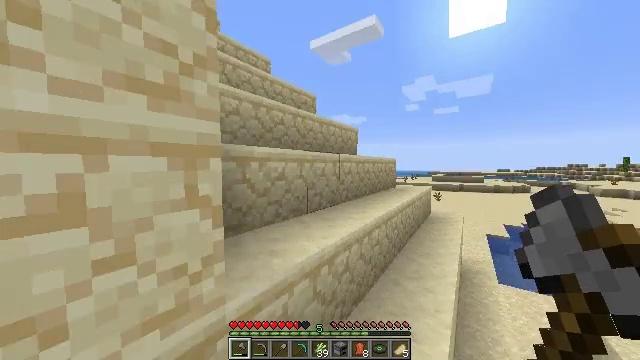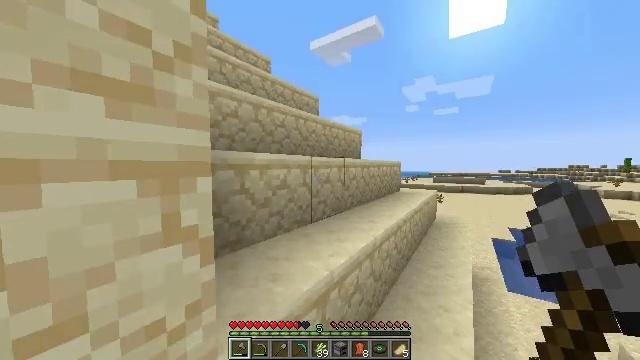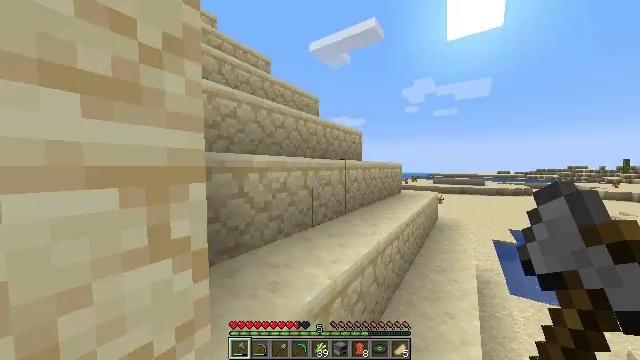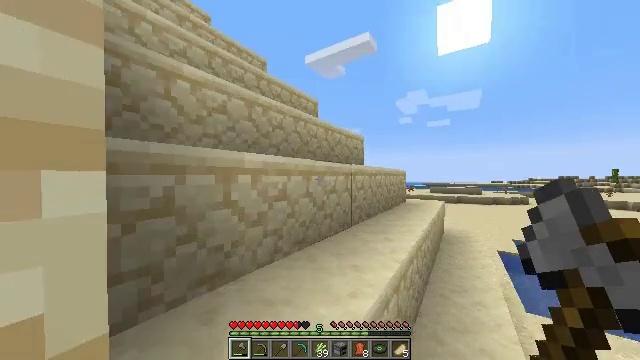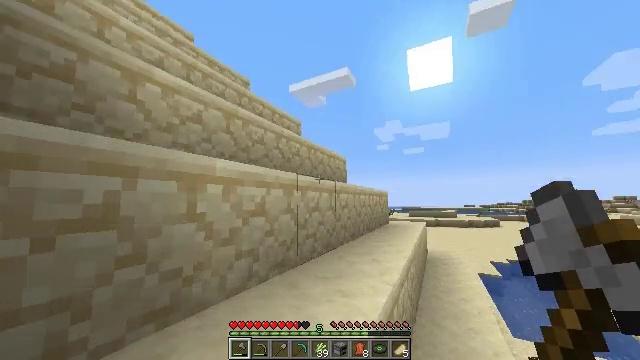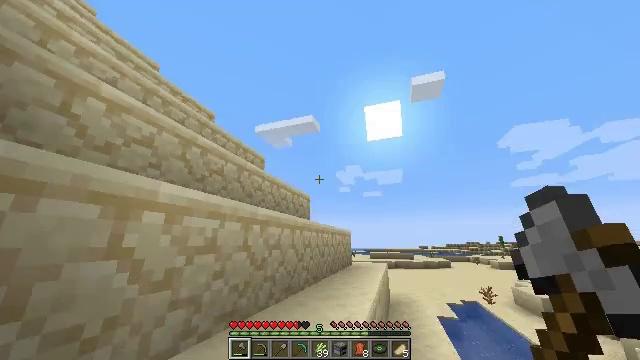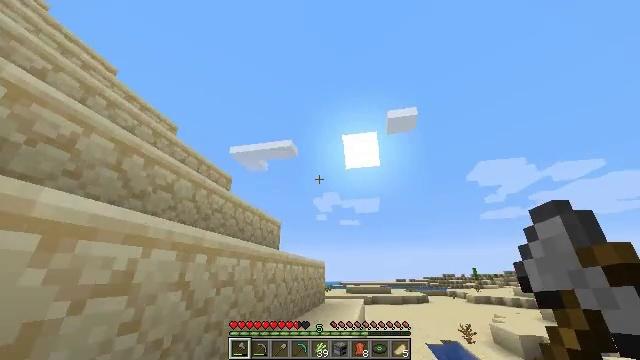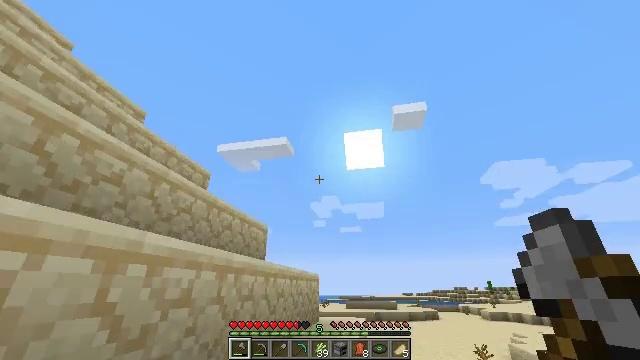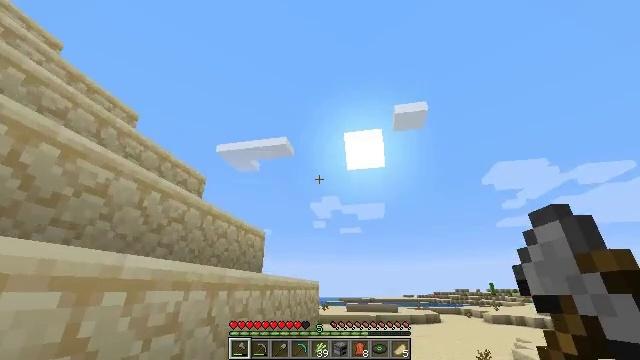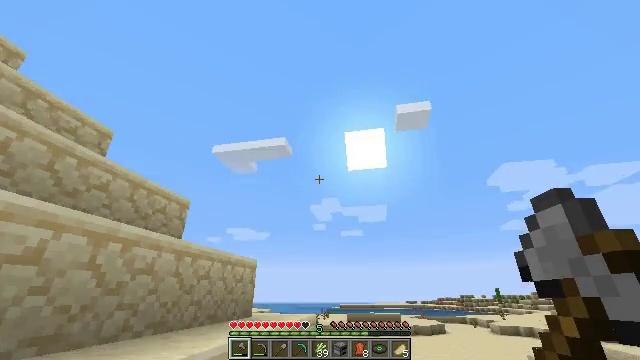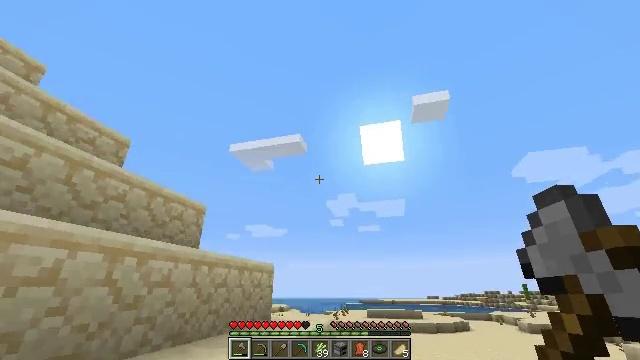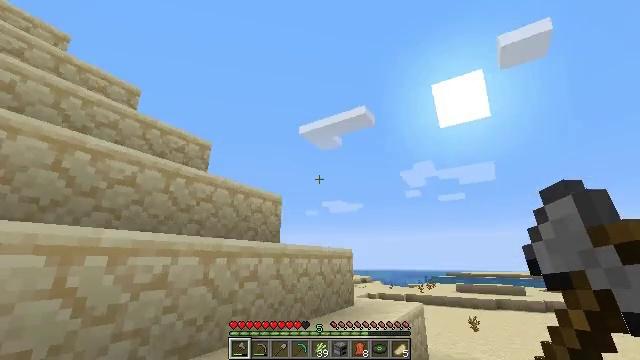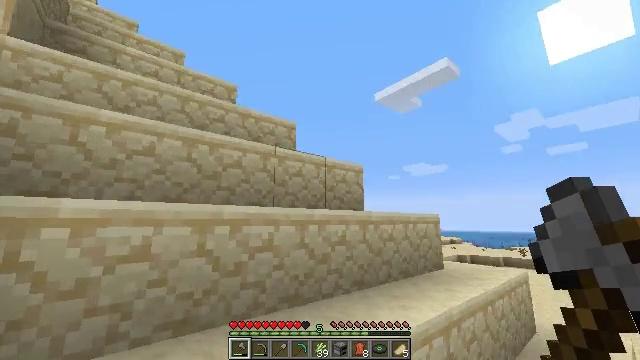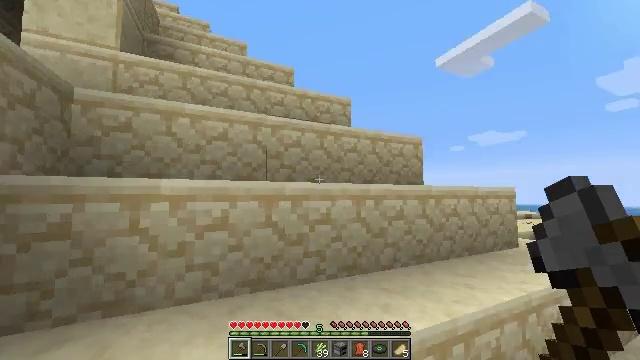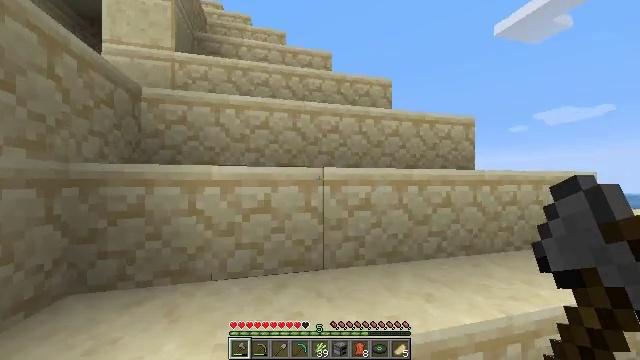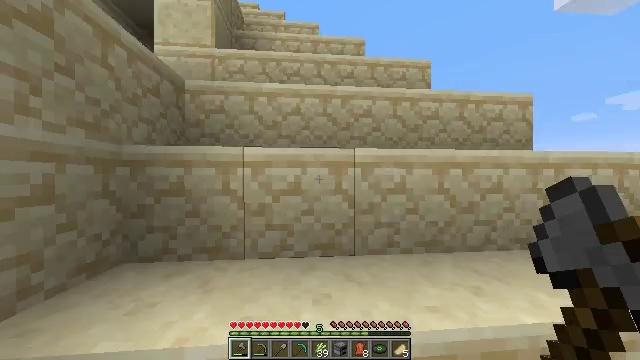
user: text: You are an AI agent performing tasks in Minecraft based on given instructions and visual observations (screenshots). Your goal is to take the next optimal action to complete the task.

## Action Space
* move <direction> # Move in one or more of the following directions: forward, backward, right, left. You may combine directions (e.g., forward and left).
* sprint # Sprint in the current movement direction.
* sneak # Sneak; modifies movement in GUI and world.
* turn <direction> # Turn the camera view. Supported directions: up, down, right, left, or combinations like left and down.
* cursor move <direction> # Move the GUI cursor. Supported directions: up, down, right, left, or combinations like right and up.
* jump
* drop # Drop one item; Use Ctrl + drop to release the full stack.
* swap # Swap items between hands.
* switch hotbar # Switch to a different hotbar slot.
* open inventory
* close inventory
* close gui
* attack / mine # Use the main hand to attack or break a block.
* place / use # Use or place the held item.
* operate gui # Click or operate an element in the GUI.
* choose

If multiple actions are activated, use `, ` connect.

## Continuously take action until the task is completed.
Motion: motion action
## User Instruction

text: Dig up some sand.
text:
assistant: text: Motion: move forward, sprint
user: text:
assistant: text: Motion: move forward, sprint
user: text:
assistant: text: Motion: move forward, sprint, turn right and up
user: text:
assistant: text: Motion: move forward, sprint, turn right and up
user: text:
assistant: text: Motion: move forward, sprint, turn right and up
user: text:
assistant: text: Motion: move forward, sprint, turn right and up
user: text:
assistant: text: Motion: move forward and move left, sprint
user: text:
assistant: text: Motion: move forward and move left, sprint, jump
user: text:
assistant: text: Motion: move forward and move left, jump
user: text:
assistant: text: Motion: move forward and move left, sprint, turn left and down, jump
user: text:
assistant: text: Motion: move forward and move left, sprint, turn left and down, jump
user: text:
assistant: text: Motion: move forward and move left, sprint, turn left and down
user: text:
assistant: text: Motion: move forward and move left, sprint, turn left and down
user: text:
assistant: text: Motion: move forward and move left, sprint, turn left and down, jump
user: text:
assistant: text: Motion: move forward and move left, sprint, turn left and down, jump
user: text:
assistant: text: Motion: move forward, sprint, turn left, jump
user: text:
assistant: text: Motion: move forward, sprint, turn left, jump
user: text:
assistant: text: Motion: move forward, sprint, turn left, jump
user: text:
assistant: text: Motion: move forward, sprint, turn left, jump
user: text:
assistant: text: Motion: move forward, sprint, turn left, jump
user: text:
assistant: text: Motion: move forward, sprint, turn left, jump
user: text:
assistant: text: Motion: move forward, sprint, turn left, jump
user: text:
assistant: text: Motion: move forward, sprint, jump
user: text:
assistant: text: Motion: move forward, sprint, jump
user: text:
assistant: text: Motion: move forward, sprint, turn left, jump
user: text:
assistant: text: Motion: move forward, sprint, turn left and down, jump
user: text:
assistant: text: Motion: move forward, sprint, turn left and down, jump
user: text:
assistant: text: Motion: move forward, sprint, turn left, jump
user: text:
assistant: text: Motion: move forward, sprint, turn left, jump
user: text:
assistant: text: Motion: move forward, sprint, turn left and down, jump